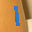
Label: 1